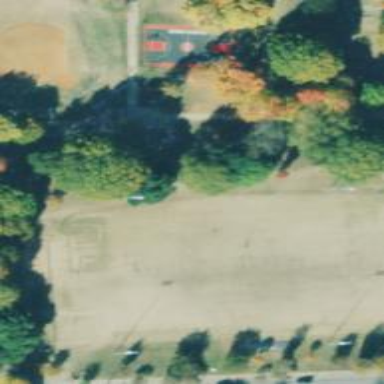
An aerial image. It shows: Recreation ground with ground surface suitable for American football and soccer.